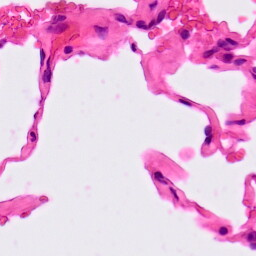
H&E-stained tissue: Lung